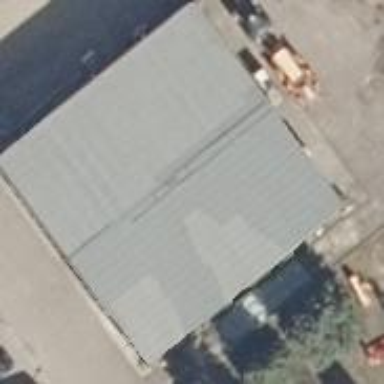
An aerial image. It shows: Industrial building.